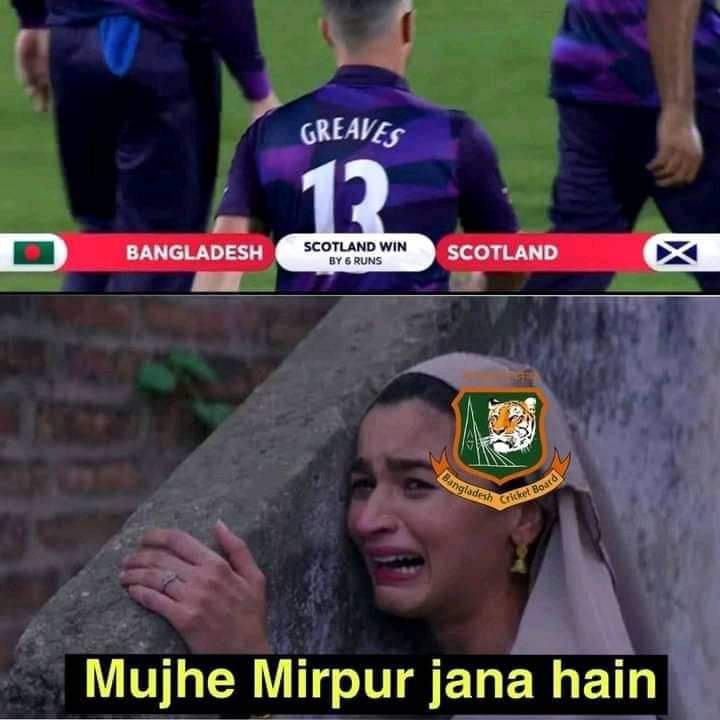
Caption: Bangladesh   Scotland WIN   SCOTLAND     Mujhe Mirpur jana hain
Label: non-hate